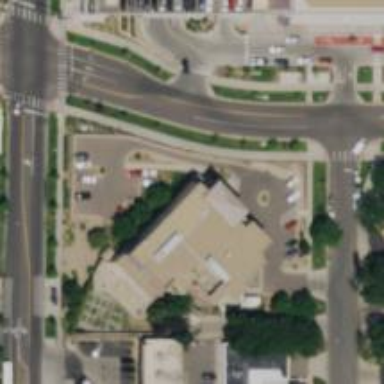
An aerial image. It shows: Healthcare clinic.